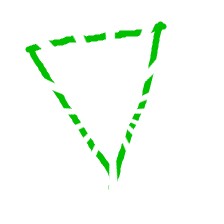
Shape: triangle